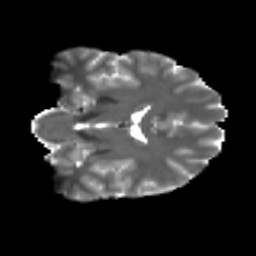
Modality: T2w
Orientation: coronal
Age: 24
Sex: male
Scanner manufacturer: ge
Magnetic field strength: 3 T
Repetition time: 7.8 s
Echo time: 0.0606 s